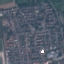
Land use / land cover: Residential